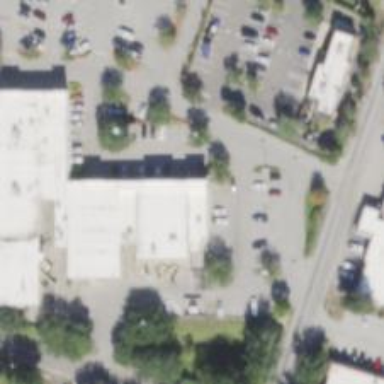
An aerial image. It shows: Car rental service.